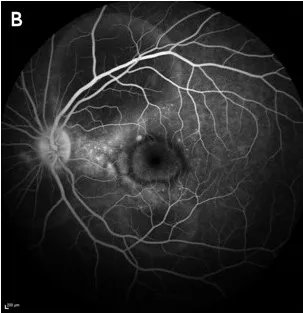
Late-phase fluorescein angiography shows tiny leakage points with limited leakage in the subretinal space. And discrete staining of the left optic disc.
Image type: ophthalmic_imaging (ophthalmic_angiography)